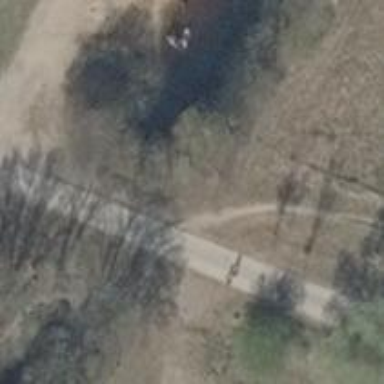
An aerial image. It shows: Track road with grade 1 bridge. The road is designated as bicycle road.